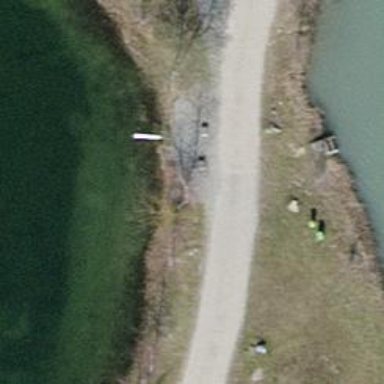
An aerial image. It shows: Concrete bench.